Question: I would like to draw a vertically aligned linked list, like the one from Wikimedia Commons:
<URL>
My best shot so far is:
'''
digraph foo {
rankdir=LR;
node [shape=record];
a [label="{ <data> 12 | <ref> }"]
b [label="{ <data> 99 | <ref> }"];
c [label="{ <data> 37 | <ref> }"];
d [shape=box];
a:ref -> b:data [arrowhead=vee, arrowtail=dot, dir=both];
b:ref -> c:data [arrowhead=vee, arrowtail=dot, dir=both];
c:ref -> d [arrowhead=vee, arrowtail=dot, dir=both];
}
'''
Which gives:

How do I set arrowtail dot to originate from within the record, and set the 'd' record to appear as an 'X' node?
I've tried 'tailclip=false', with no luck.
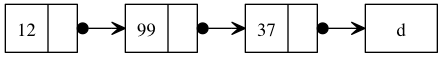
Answer: You'll need to set 'tailclip=false' indicate a for the tail end of the edge:
'''
digraph foo {
rankdir=LR;
node [shape=record];
edge [tailclip=false];
a [label="{ <data> 12 | <ref> }"]
b [label="{ <data> 99 | <ref> }"];
c [label="{ <data> 37 | <ref> }"];
d [shape=box];
a:ref:c -> b:data [arrowhead=vee, arrowtail=dot, dir=both];
b:ref:c -> c:data [arrowhead=vee, arrowtail=dot, dir=both];
c:ref:c -> d [arrowhead=vee, arrowtail=dot, dir=both];
}
'''

Unfortunately, the shape you need for the last node is not included in the <URL> if using SVG output.